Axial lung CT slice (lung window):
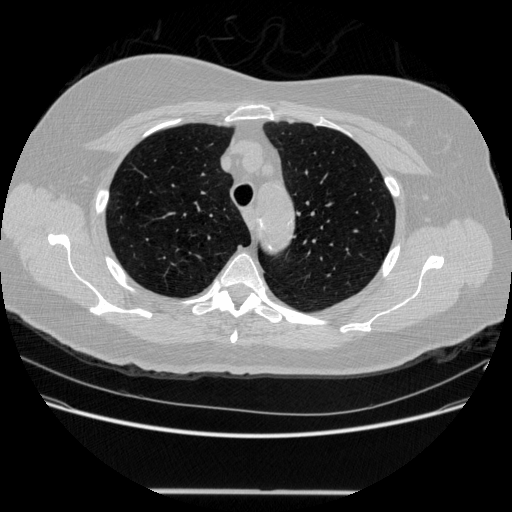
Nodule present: no